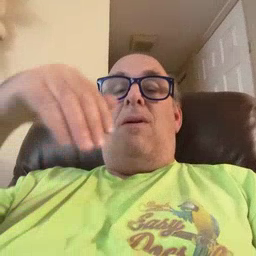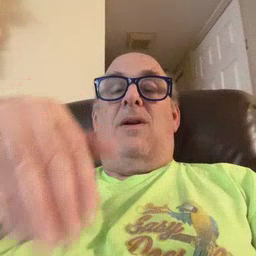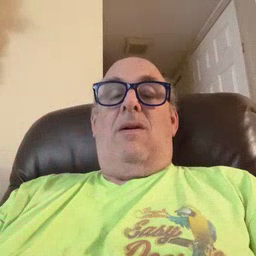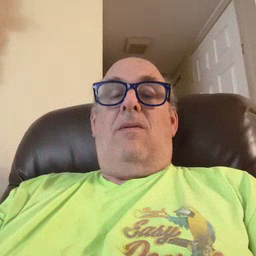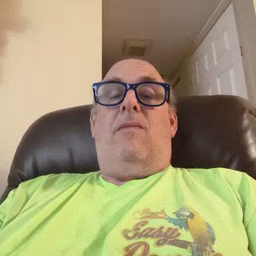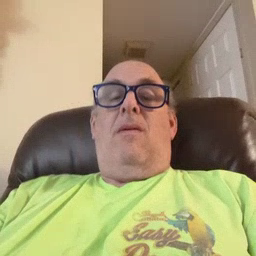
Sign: night